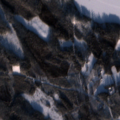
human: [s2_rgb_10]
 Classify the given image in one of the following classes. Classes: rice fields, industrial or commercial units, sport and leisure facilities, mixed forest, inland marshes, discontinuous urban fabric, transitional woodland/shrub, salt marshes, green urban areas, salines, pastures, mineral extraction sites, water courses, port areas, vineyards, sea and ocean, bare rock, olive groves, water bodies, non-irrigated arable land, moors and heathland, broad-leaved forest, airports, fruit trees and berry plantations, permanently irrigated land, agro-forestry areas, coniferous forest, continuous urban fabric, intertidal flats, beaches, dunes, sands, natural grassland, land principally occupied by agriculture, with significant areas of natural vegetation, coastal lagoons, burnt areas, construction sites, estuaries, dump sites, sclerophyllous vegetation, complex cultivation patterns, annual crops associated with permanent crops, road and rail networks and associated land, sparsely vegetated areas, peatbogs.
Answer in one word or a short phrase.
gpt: broad-leaved forest, coniferous forest, mixed forest, water bodies